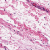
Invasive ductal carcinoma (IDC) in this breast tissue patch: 0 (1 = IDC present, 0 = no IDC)